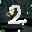
Label: 2